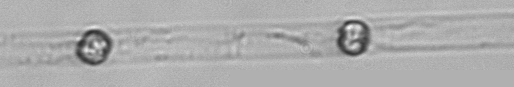
Label: Dactyliosolen_blavyanus